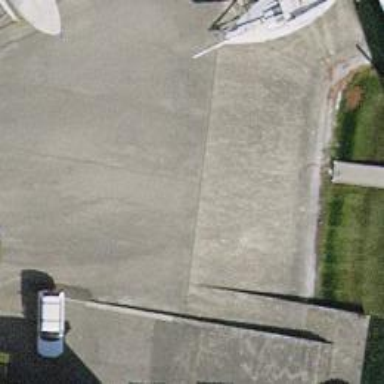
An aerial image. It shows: Slipway on leisure land.